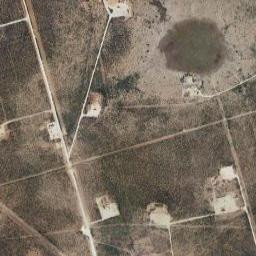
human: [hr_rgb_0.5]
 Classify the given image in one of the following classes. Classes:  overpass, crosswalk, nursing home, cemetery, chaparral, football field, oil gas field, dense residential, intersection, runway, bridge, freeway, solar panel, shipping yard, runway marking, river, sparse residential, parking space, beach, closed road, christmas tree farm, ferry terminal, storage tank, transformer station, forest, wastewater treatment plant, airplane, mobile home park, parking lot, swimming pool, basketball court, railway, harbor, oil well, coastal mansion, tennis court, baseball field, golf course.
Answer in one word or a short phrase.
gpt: oil gas field